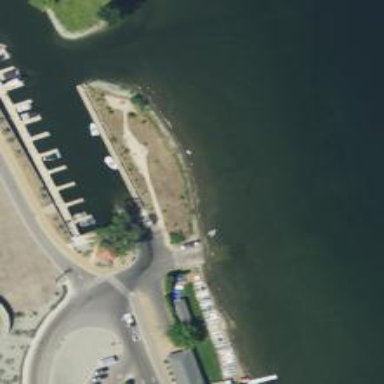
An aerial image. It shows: Slipway on leisure land.